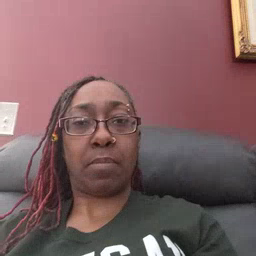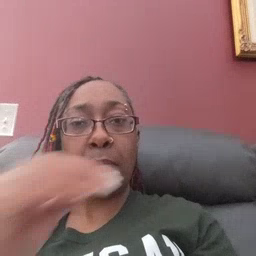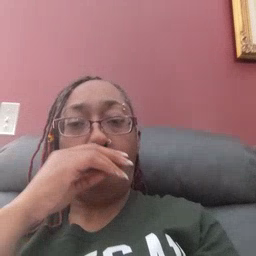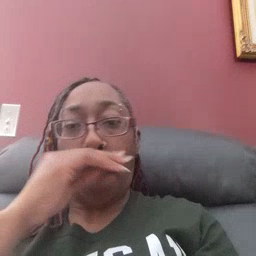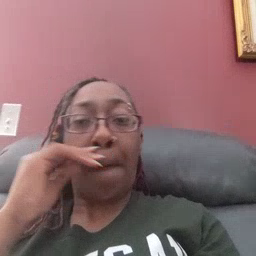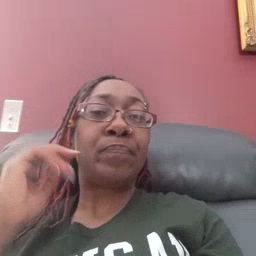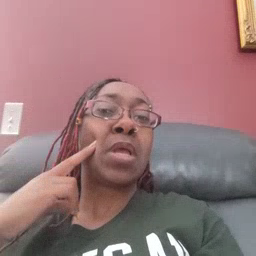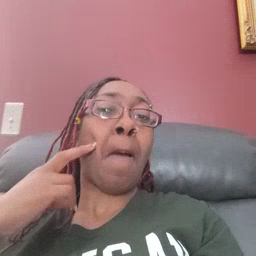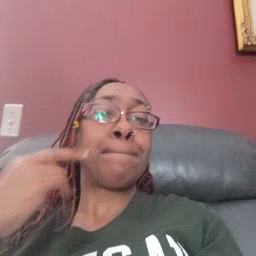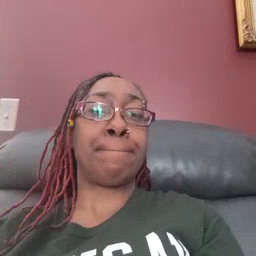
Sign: gum